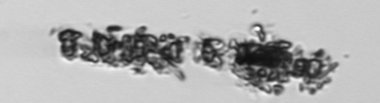
Label: Thalassiosira_TAG_external_detritus